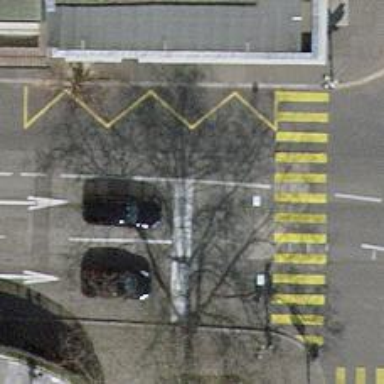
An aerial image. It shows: Road with traffic signals.